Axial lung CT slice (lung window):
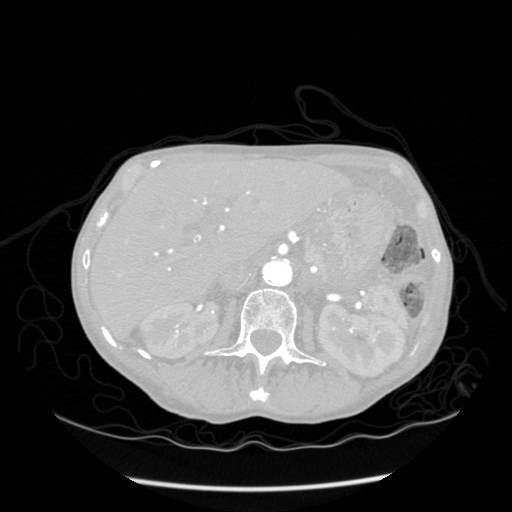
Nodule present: no